Question: So I need to plot some <URL> plots in a figure. Specifically I need 4 'errorbar' plots in each figure, the problem is that the figure gets a bit unreadable when several data is plotted.
Example:
'''
clear all
close all
clc
x = 0:pi/10:pi;
y = sin(x);
y2=cos(x);
y3=atan(x);
e = std(y)*ones(size(x));
e2 = std(y2)*ones(size(x));
e3 = std(y3)*ones(size(x));
figure
hold on
errorbar(x,y,e)
errorbar(x,y2,e2)
errorbar(x,y3,e3)
'''

My idea to solve the problem is to fill the area that the corners of the errorbars delimit with the same color of the plot and low alpha, so the overlapping of the areas is visible.
The problem is that the only way I can imagine of doing this is to create a mesh in the area delimited by the errorbar corners and then fill them with <URL>. This is indeed possible, but quite annoying, as a plot will not have a convex hull, therefore I will need to iteratively go creating the triangles one by one. So the question is :
Additionally, I am open to suggestions of a better way of visualizing this data, if anyone has.
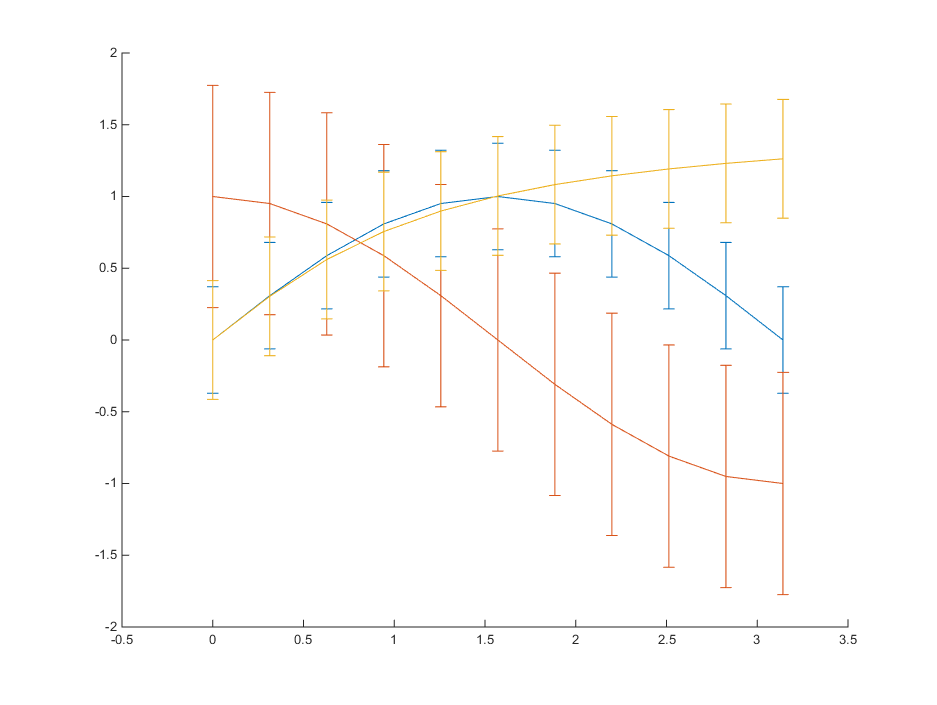
Answer: ## Approach 1
Plot the graphs normally, and then . The data for the patches (coordinates and color) is taken from the plotted graphs, and the alpha of the patch can be set to any desired value.
'''
clear all
close all
clc
error_alpha = .4;
error_width_factor = .01;
x = 0:pi/10:pi;
y = sin(x);
y2 = cos(x);
y3 = atan(x);
e = std(y)*ones(size(x));
e2 = std(y2)*ones(size(x));
e3 = std(y3)*ones(size(x));
ee = [e; e2; e3];
figure
hold on
hp(1) = plot(x,y);
hp(2) = plot(x,y2);
hp(3) = plot(x,y3);
w = diff(xlim)*error_width_factor;
for m = 1:numel(hp)
for n = 1:numel(hp(m).XData)
patch(hp(m).XData(n)+[-1 1 1 -1]*w, hp(m).YData(n)+[-1 -1 1 1]*ee(m,n), 'w',...
'FaceColor', hp(m).Color, 'FaceAlpha', error_alpha, 'EdgeColor', 'none');
end
end
'''

## Approach 2
Similar as before, but use narrower patches and plot them with a (as suggested by @Patrik). Applying an alpha value helps keep the figure lighter.
The code is a modified version of that of approach 1. The example shown here contains 101 data values, and is still rather visible.
'''
clear all
close all
clc
error_alpha = .4;
error_width_factor = .003;
x = 0:pi/50:pi;
y = sin(x);
y2 = cos(x);
y3 = atan(x);
e = std(y)*ones(size(x));
e2 = std(y2)*ones(size(x));
e3 = std(y3)*ones(size(x));
ee = [e; e2; e3];
figure
hold on
hp(1) = plot(x,y);
hp(2) = plot(x,y2);
hp(3) = plot(x,y3);
w = diff(xlim)*error_width_factor;
m0 = (numel(hp)+1)/2;
for m = 1:numel(hp)
for n = 1:numel(hp(m).XData)
patch(hp(m).XData(n)+[-1 1 1 -1]*w+w*(m-m0),...
hp(m).YData(n)+[-1 -1 1 1]*ee(m,n), 'w', 'FaceColor', hp(m).Color, ...
'FaceAlpha', error_alpha, 'EdgeColor', 'none');
end
end
'''